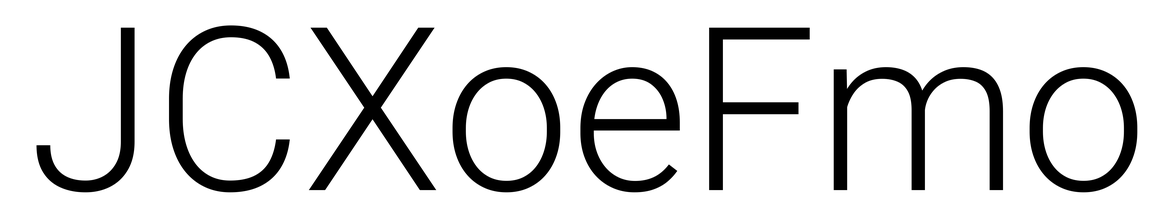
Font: Roboto_Light